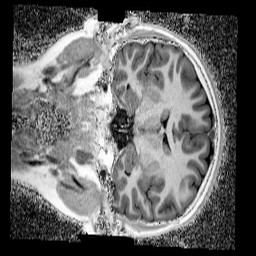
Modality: UNIT1_denoised
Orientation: coronal
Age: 10
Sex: male
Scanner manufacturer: siemens
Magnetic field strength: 3 T
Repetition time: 4 s
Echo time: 0.00299 s